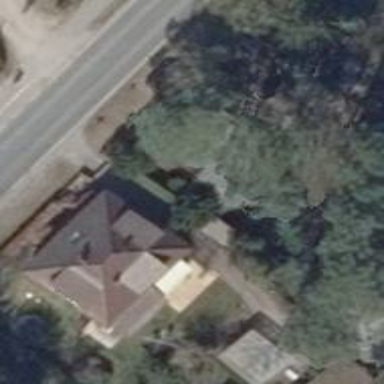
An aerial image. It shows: Residential building with hipped roof.